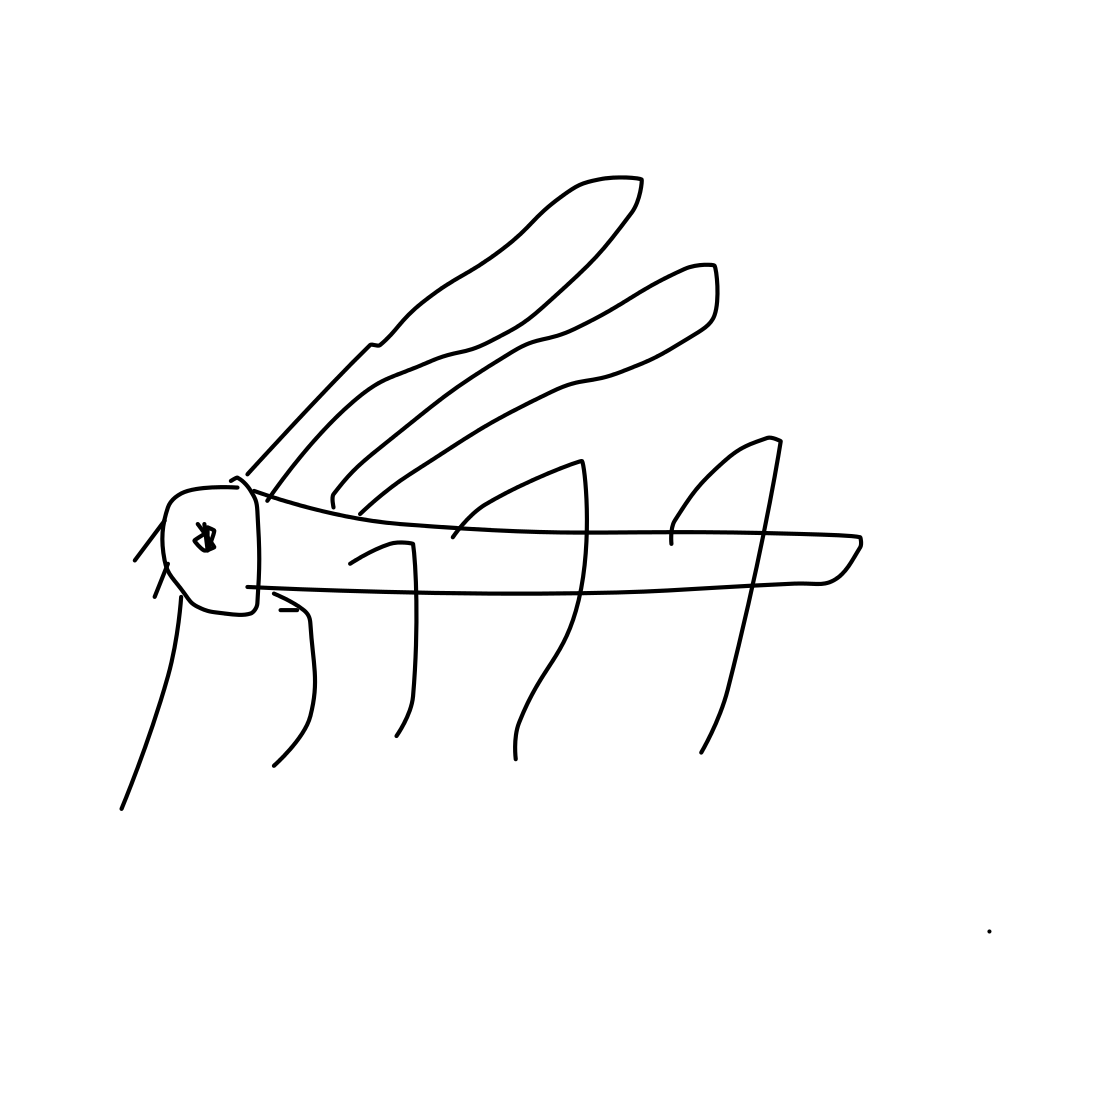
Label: mosquito